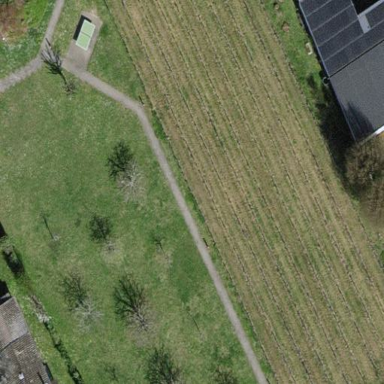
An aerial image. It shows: Beautiful vineyard in the countryside.